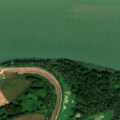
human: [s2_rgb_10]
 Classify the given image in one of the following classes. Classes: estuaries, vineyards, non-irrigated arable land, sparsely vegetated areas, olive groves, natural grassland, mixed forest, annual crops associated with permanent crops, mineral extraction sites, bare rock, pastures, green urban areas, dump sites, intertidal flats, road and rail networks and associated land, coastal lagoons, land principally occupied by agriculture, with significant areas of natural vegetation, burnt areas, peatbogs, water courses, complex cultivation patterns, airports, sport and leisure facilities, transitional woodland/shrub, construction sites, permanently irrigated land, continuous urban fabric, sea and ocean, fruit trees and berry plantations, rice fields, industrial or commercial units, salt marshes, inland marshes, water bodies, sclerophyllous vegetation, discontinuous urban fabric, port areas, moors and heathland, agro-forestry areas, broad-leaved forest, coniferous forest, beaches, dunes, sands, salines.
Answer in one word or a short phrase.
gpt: non-irrigated arable land, broad-leaved forest, transitional woodland/shrub, inland marshes, water courses